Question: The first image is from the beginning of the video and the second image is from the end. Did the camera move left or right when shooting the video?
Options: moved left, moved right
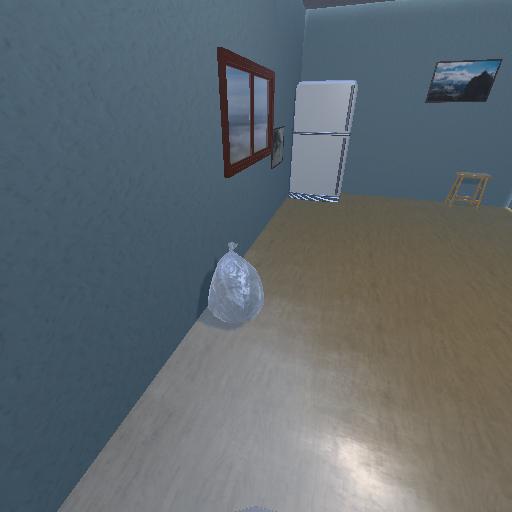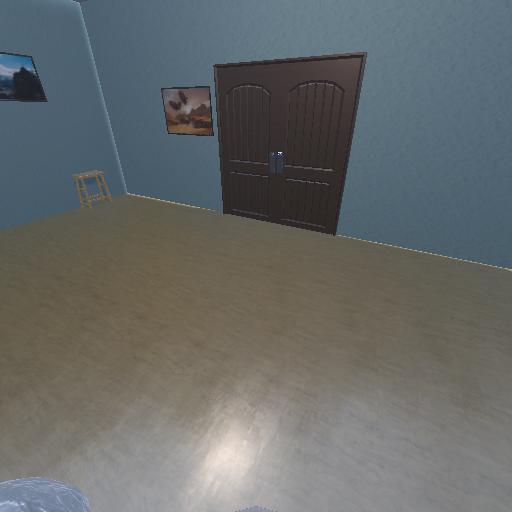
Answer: moved left